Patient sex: M
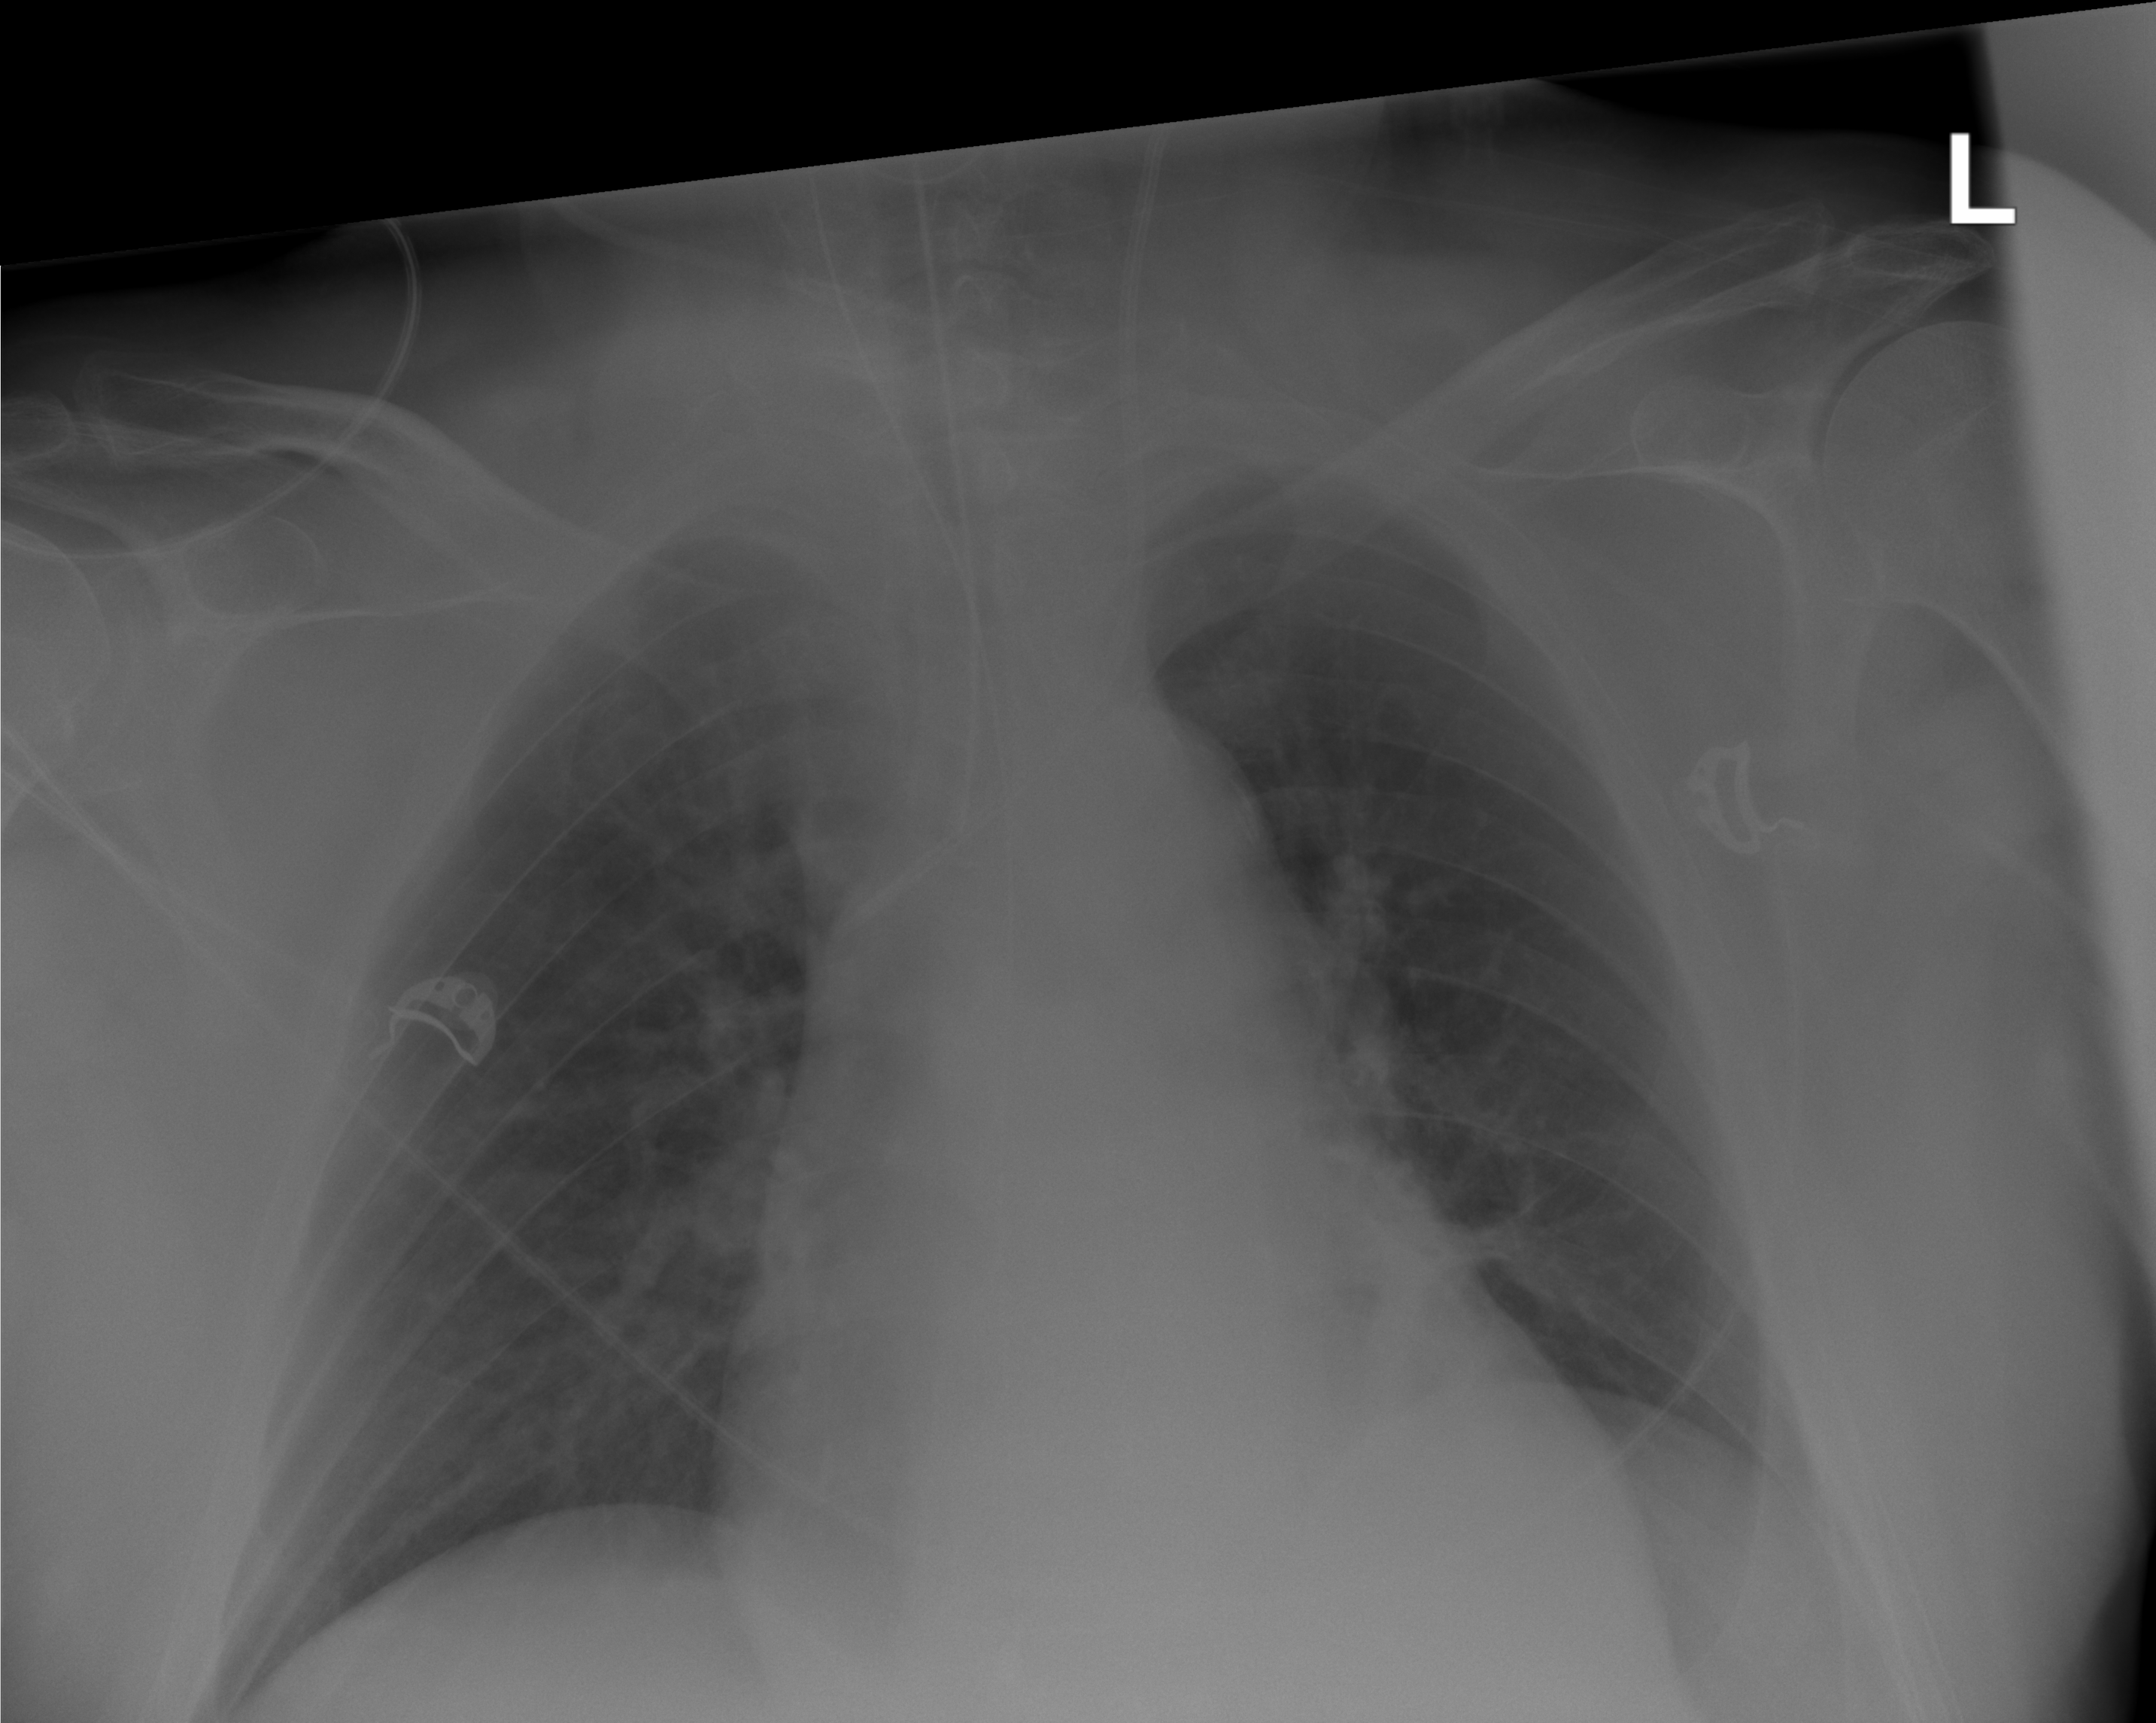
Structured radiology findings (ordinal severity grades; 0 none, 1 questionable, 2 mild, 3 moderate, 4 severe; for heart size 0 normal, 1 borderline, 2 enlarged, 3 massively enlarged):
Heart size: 2
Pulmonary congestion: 1
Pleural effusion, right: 0
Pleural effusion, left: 0
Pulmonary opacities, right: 0
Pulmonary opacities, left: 0
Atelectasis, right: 0
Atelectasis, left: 0